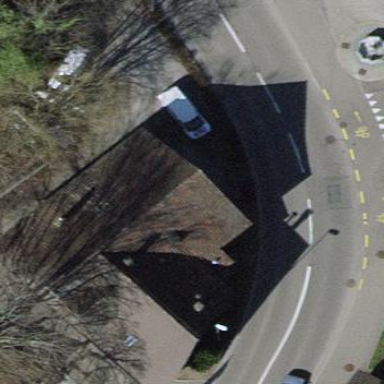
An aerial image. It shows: Building with gabled roof.